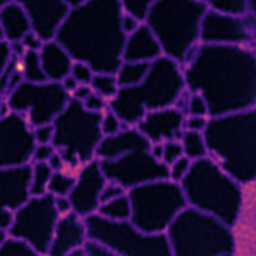
Label: Super-resolution ER image